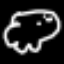
Label: frog